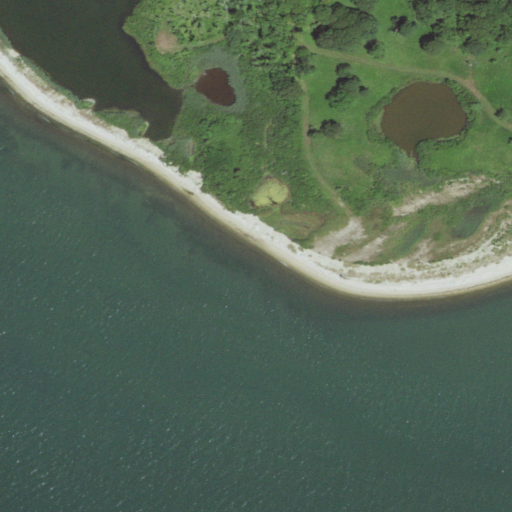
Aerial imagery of cape in New York named Cherry Hill Point containing open water, deciduous forest, barren land, grassland, and herbaceous wetlands